Question: I have a common problem in my laravel project.When I try to connect laravel with mysql database they say : "could not find driver".

when I type php -m in cmd to search for php modules installed I can't find mysql,pgsql or sqlite.
please, if you have a solution for this problem answer me, I tried a lot of solutions.
N.B: I use wampSERVER 3.2.0 with mysql 3.8.18 and php 7.4.0
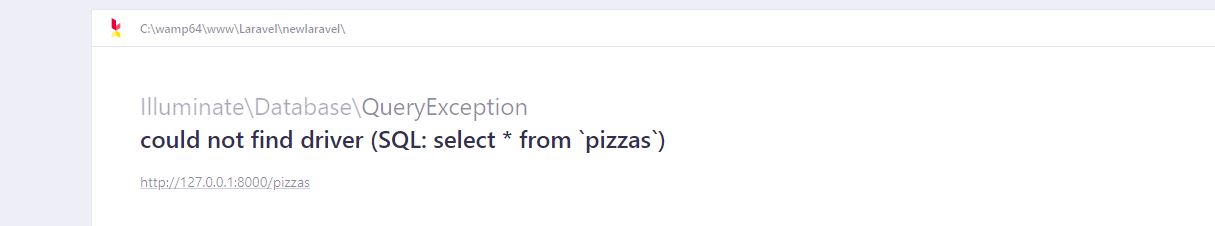
Answer: Click WAMPServer icon on system tray then click php.ini under PHP item. next find this lines:
'''
;extension=pdo_mysql
;extension=mysqli
'''
and change them to these:
'''
extension=pdo_mysql
extension=mysqli
'''
Then click on Restart All Services in WampServer menu